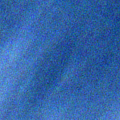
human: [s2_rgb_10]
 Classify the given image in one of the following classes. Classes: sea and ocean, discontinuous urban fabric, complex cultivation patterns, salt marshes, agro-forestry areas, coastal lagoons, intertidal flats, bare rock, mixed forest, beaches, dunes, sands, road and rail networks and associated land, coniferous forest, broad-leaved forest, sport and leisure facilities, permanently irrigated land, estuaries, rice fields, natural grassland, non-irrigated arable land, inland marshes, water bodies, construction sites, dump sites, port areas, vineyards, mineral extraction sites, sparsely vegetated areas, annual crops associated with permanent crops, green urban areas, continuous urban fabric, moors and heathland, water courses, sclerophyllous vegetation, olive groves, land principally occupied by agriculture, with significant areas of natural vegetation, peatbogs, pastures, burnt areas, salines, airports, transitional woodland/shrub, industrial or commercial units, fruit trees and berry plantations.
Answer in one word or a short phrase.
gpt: sea and ocean